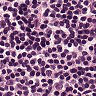
Metastatic tissue present: no